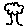
Label: tree